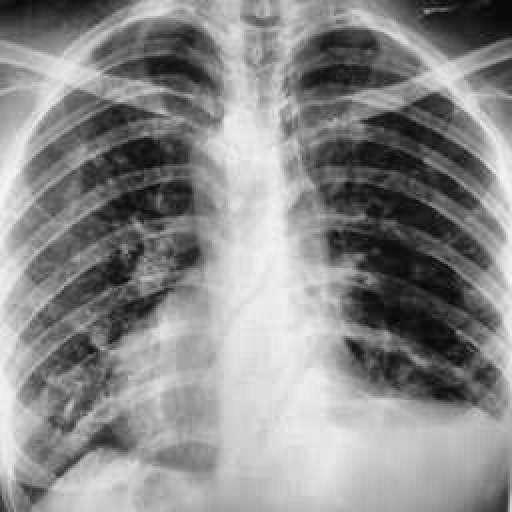
Finding: TUBERCULOSIS